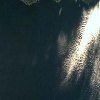
Label: water